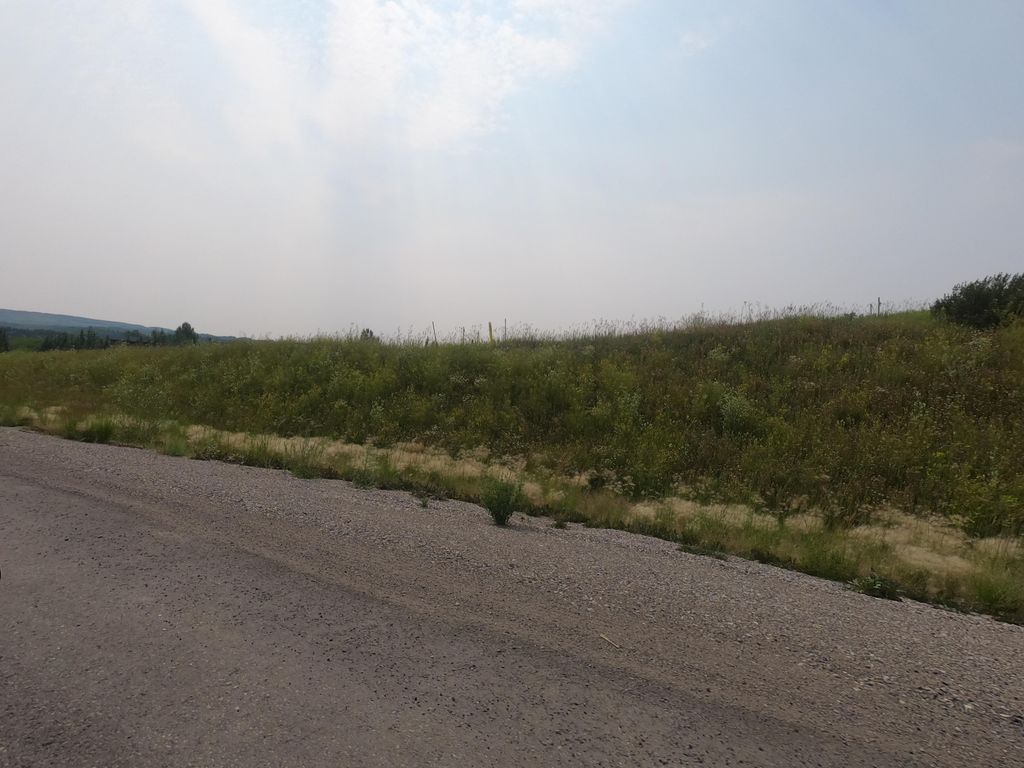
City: calgary